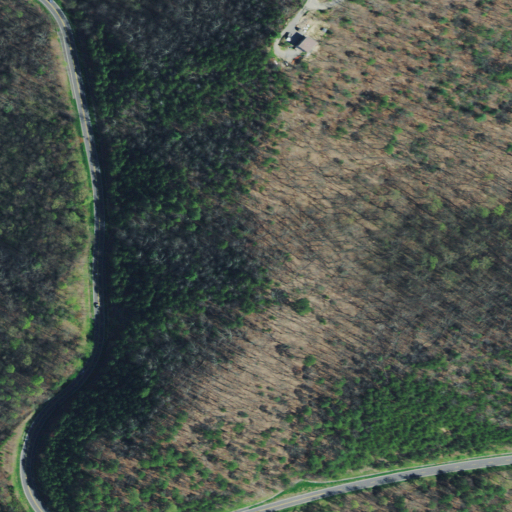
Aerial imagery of gap in Tennessee named Dancing Gap containing deciduous forest, mixed forest, evergreen forest, and open development